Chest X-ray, PA view. Patient: 15 years old, sex F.
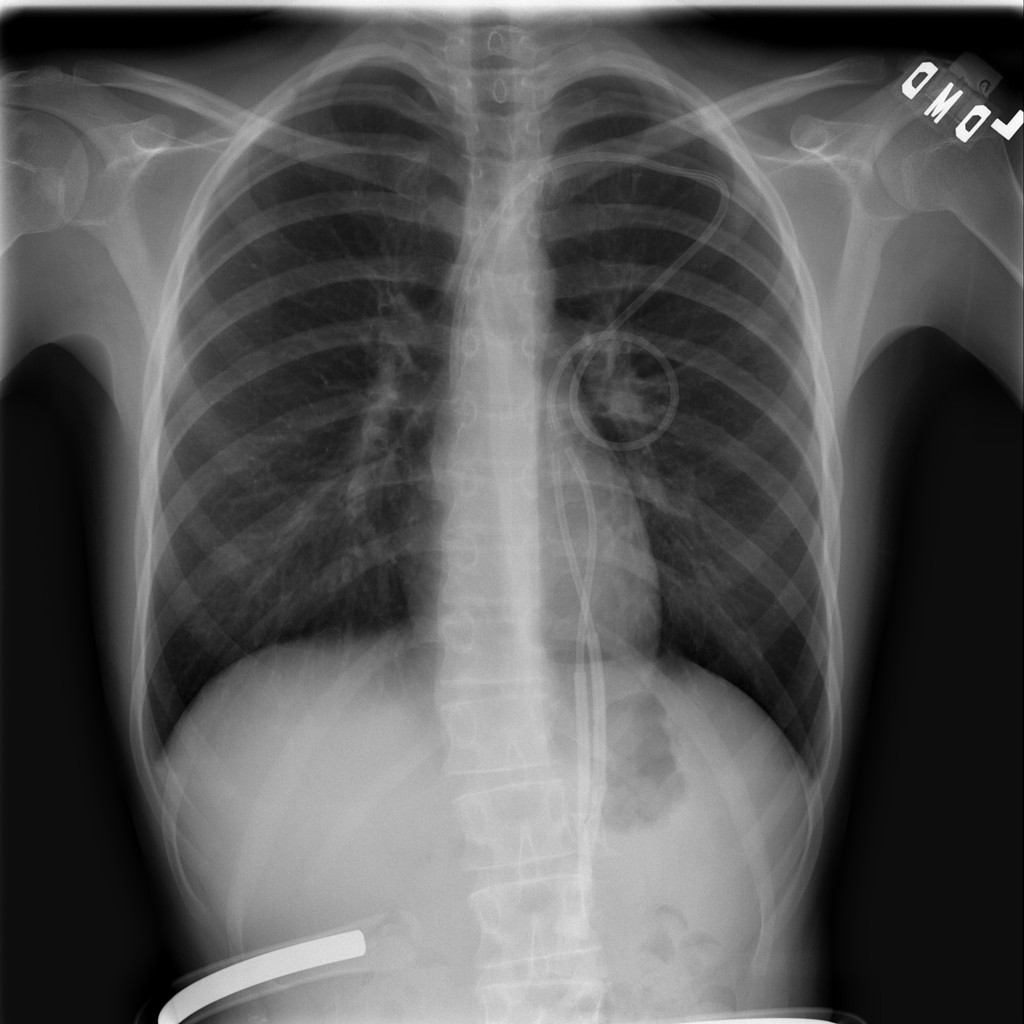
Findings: No Finding